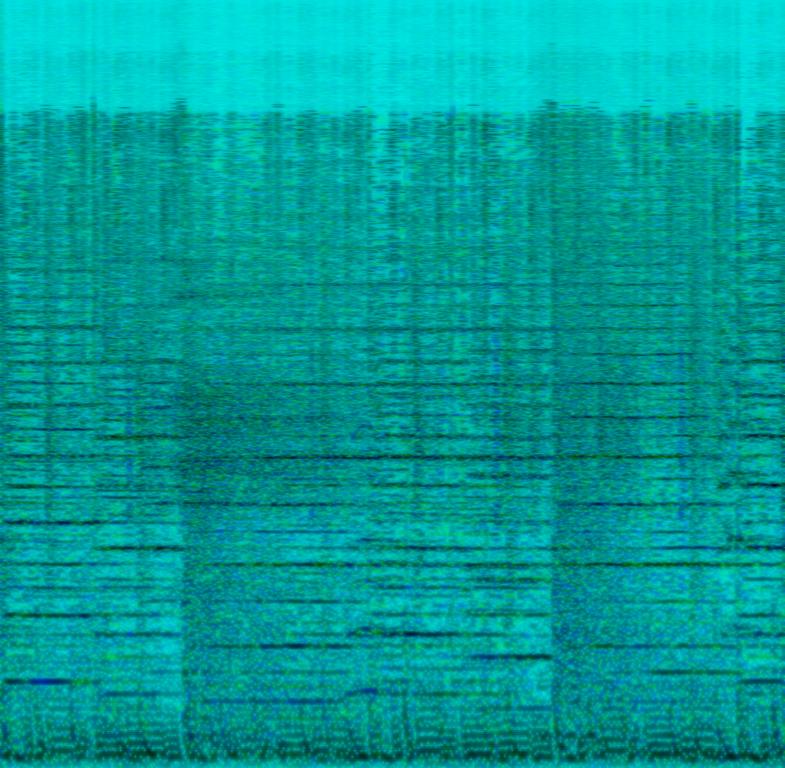
This is an opening theme for a TV series. It is an instrumental piece. The main theme is being played by a loud brass section. There is a groovy synth bass line playing. The rhythmic background consists of a strong electronic drum beat. The atmosphere is energetic. This piece could be used in lifting samples for beat-making.